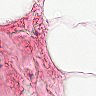
Metastatic tissue present: no